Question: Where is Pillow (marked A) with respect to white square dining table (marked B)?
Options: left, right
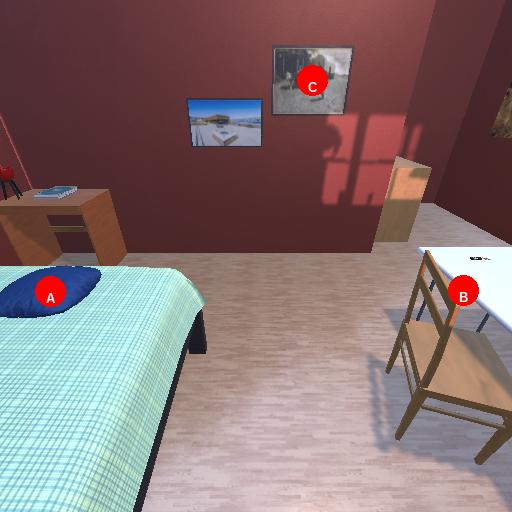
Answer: left